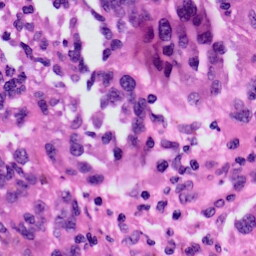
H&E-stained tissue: Skin